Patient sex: M
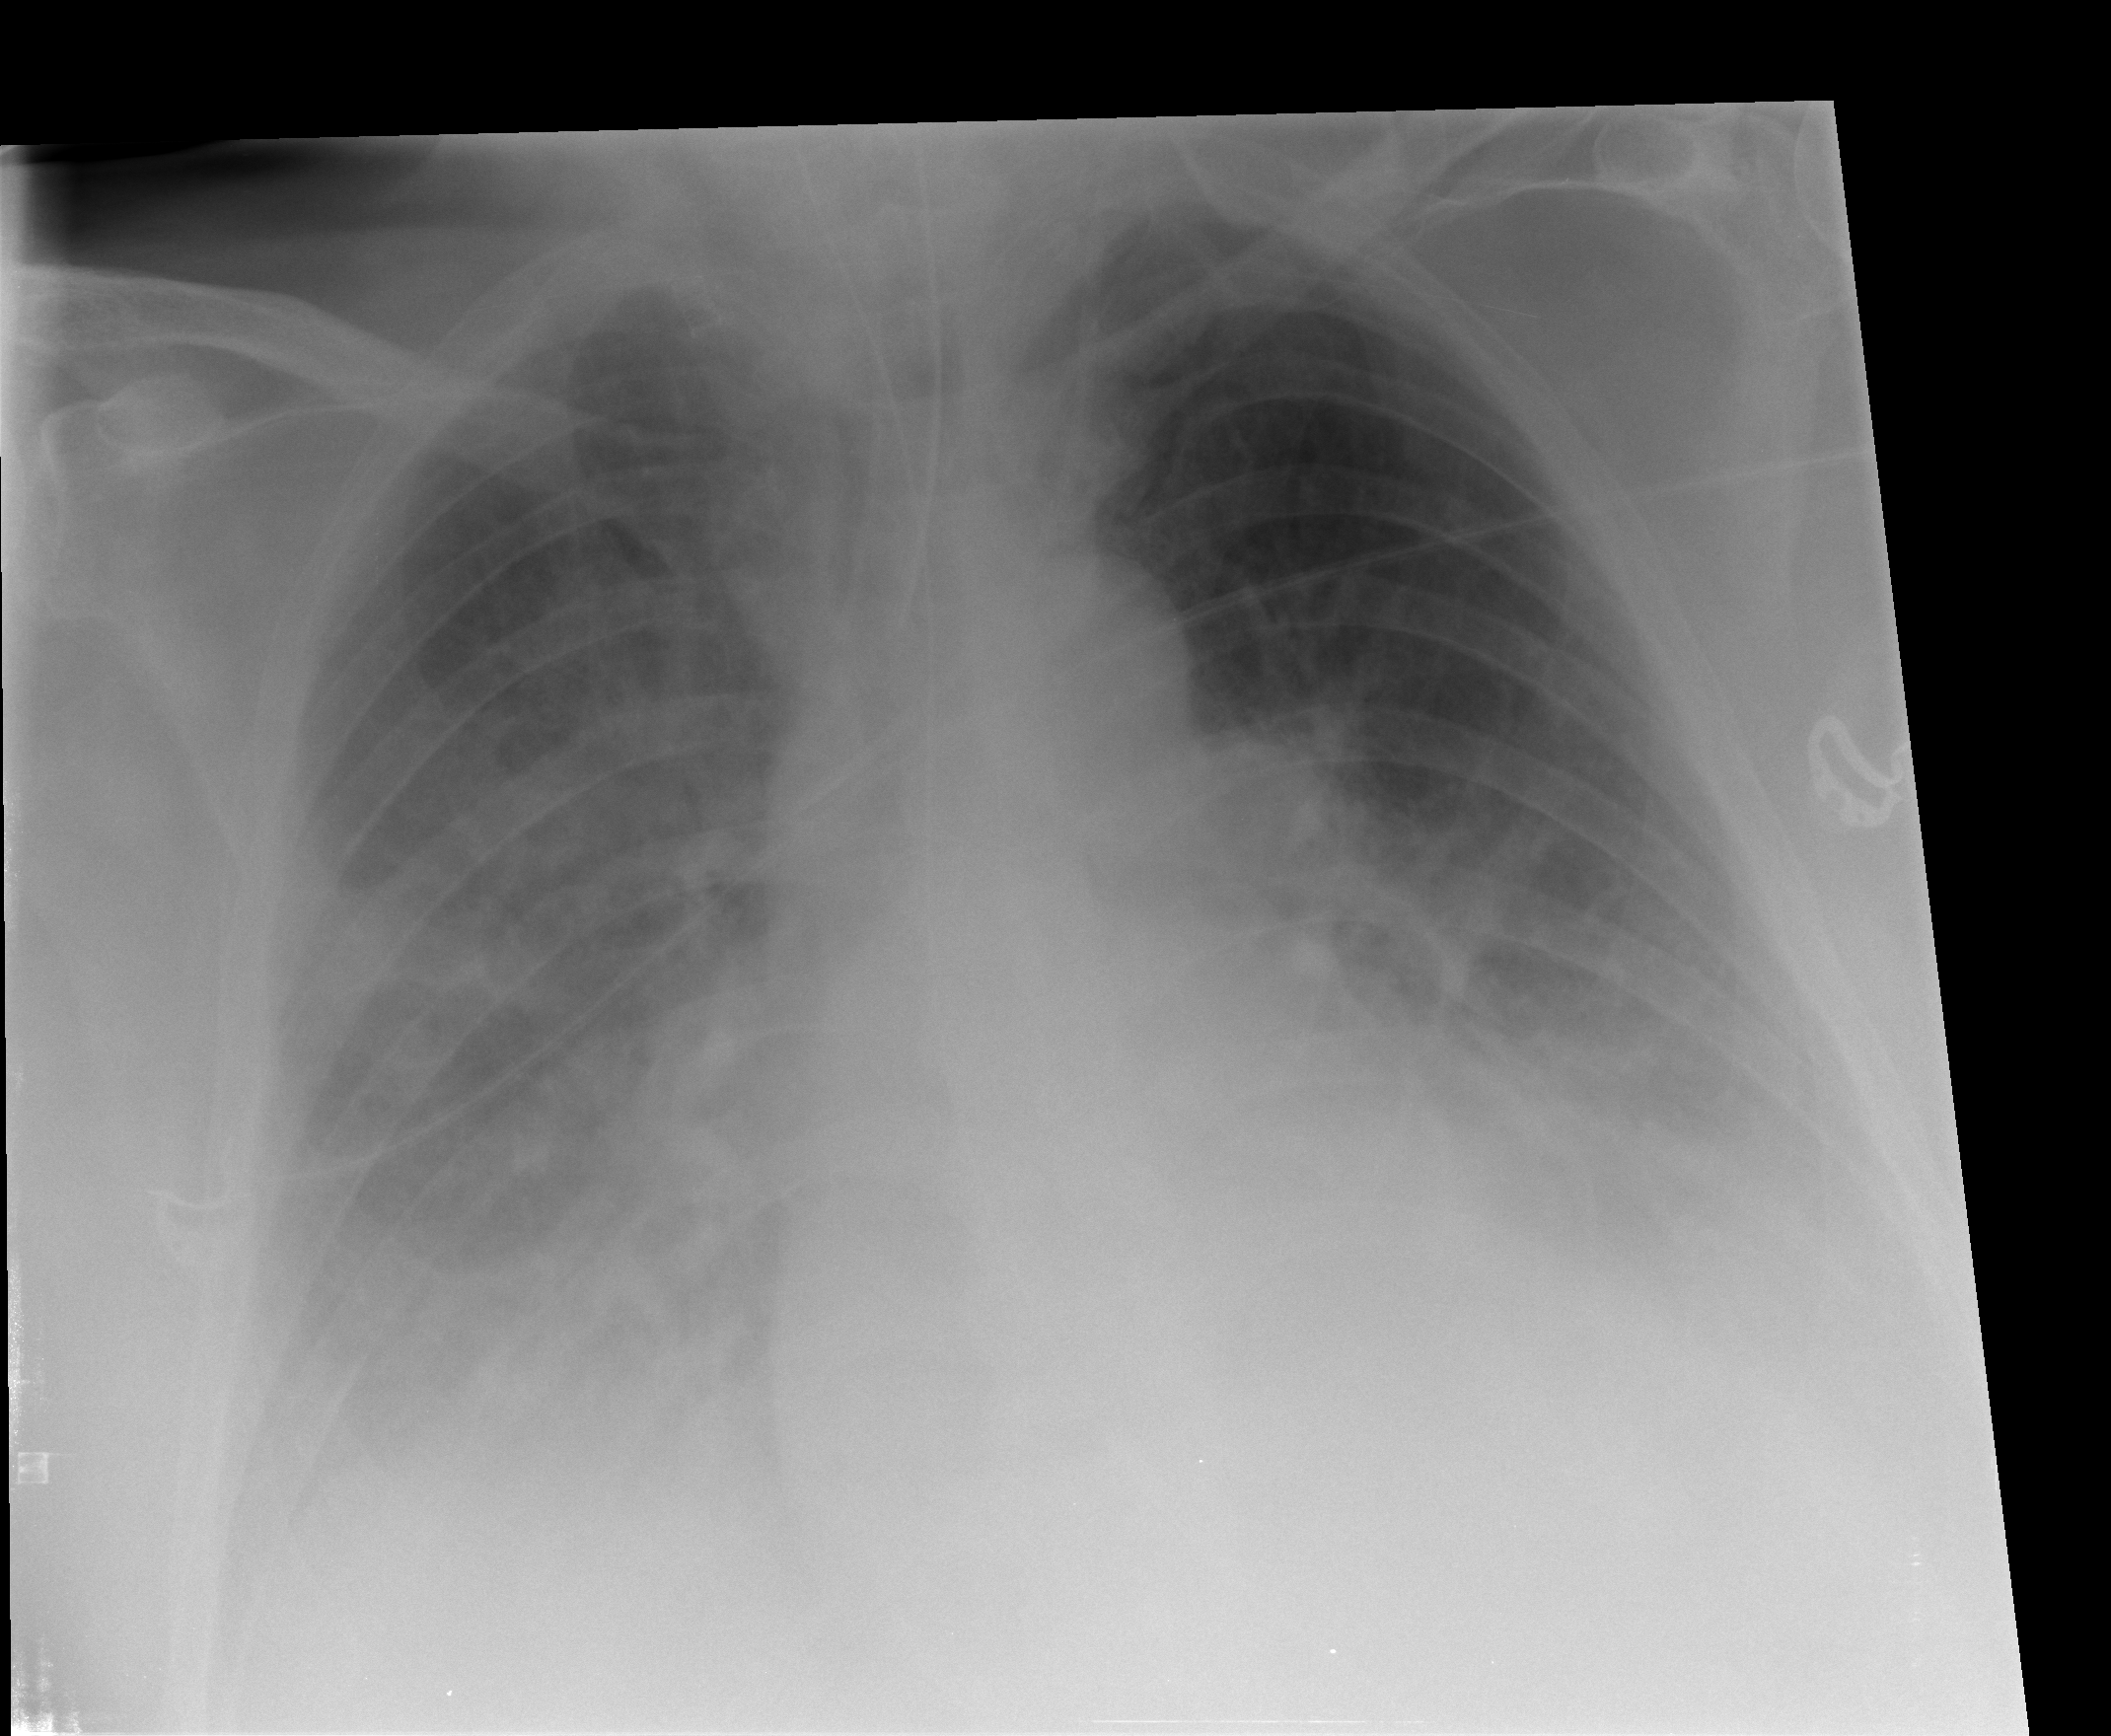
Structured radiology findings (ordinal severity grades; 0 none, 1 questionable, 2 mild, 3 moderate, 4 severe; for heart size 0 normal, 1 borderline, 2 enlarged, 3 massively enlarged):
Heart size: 2
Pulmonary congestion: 3
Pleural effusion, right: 3
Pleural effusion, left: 3
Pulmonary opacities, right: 0
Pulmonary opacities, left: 0
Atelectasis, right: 2
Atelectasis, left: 0